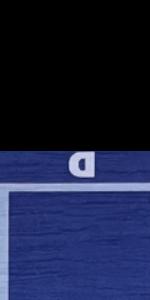
Label: Empty